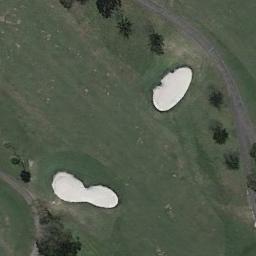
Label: golf_course